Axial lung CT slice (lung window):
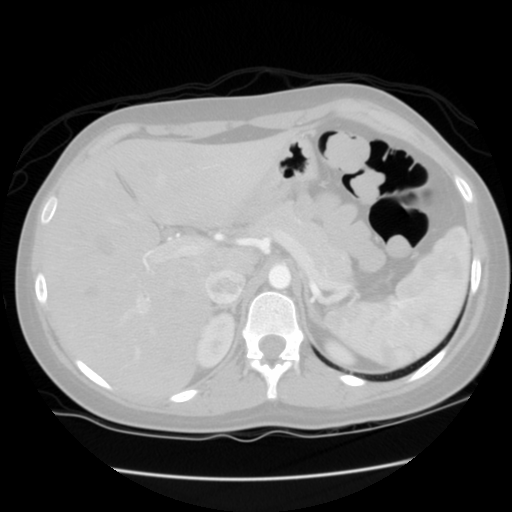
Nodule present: no